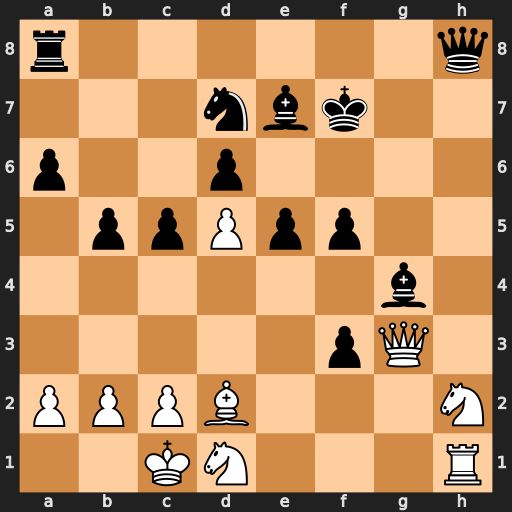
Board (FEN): r6q/3nbk2/p2p4/1ppPpp2/6b1/5pQ1/PPPB3N/2KN3R
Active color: w
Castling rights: -
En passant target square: -
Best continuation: Nxg4 Qxh1 Nh6+ Qxh6 Bxh6